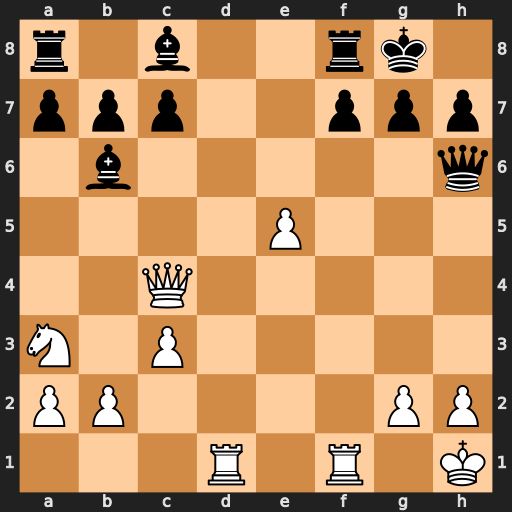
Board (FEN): r1b2rk1/ppp2ppp/1b5q/4P3/2Q5/N1P5/PP4PP/3R1R1K
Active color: w
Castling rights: -
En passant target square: -
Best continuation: Qxf7+ Rxf7 Rd8+ Rf8 Rfxf8#